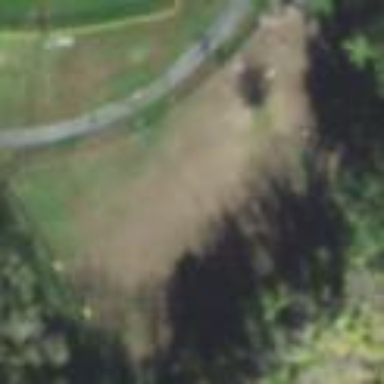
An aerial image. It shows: Dog park enclosed by chain link fence.